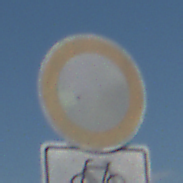
Verkehrszeichen: VerbotFahrzeugeAllerArt
Zusatzzeichen unten: EinspurigeFahrzeugeFrei1
Umgebung: Outdoor, Nature
Tageszeit: MorningAfternoon
Wetter: PartlyCloudy
Licht: Natural
Jahreszeit: NotSpecified
Kontrast: HighContrast